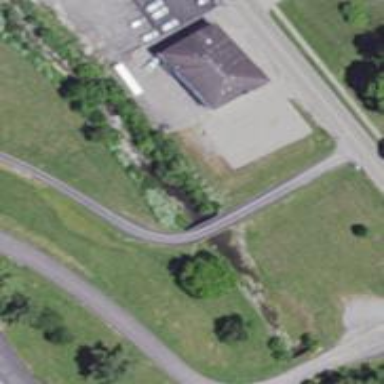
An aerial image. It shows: Service road that crosses over bridge.